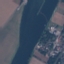
Land use / land cover class: River